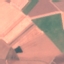
Land use / land cover class: AnnualCrop